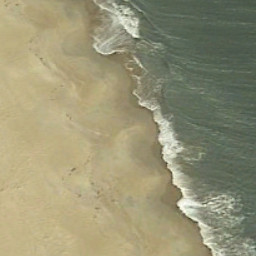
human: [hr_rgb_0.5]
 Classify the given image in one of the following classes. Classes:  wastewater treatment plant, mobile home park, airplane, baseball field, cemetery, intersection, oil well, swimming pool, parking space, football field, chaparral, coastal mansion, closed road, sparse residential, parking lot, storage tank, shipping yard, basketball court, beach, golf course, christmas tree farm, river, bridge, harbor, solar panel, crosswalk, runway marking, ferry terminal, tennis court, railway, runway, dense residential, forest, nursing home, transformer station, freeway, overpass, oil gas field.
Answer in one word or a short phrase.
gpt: beach